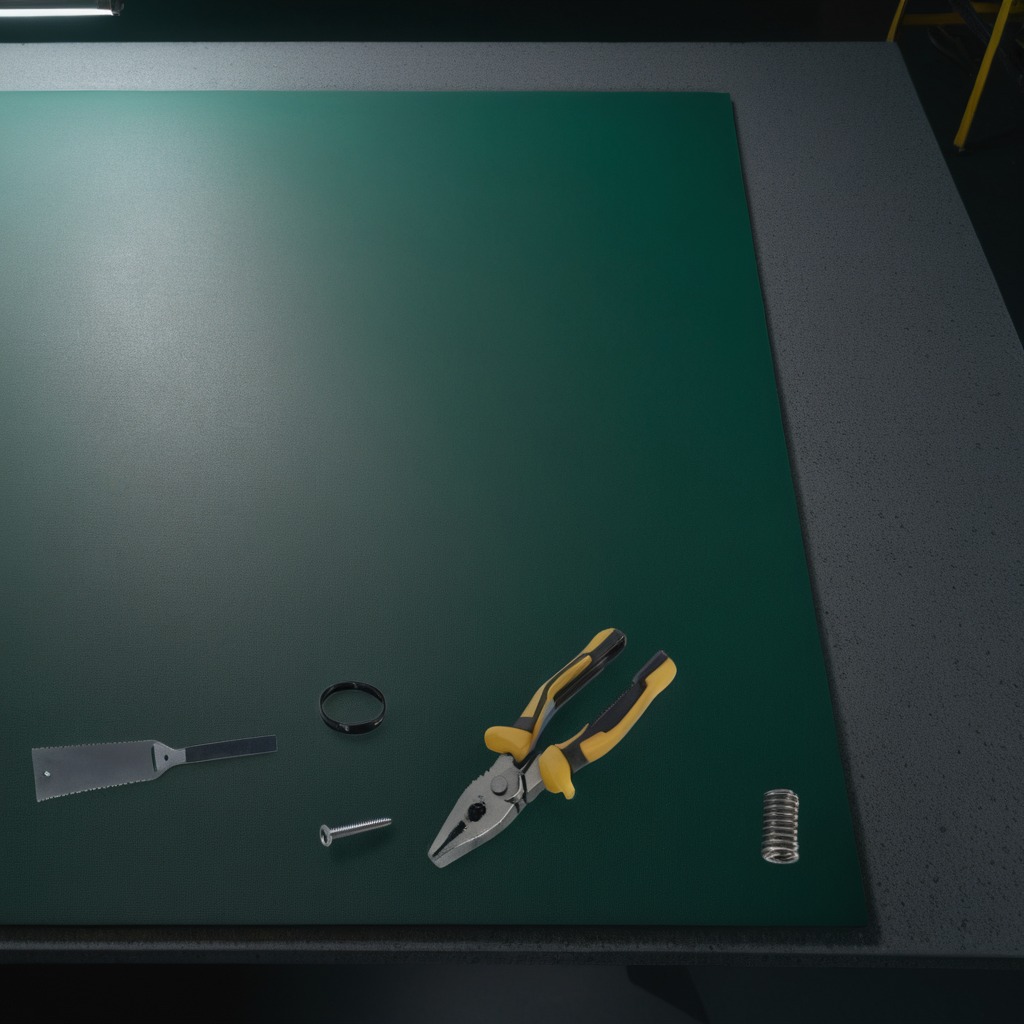
A rubber Oring, a metal machine screw, a pair of pliers, a coiled metal spring, and a handheld metal saw are lying on the clean granite tabletop.